Question: I'm working on this excel project and I wanted to ask you about this part of the VBA button procedure. I'm totally beginner with VBA, I just learned about variables.
Can someone find any other procedure for this button something like loop procedure.
Button is doing its jobs well but I did not know this procedure well established or there is any other like loop.
Here is my VBA button code and my excel file

OK here is my code
'''
Sub Button2_Click()
Dim emri As String, nje As Integer, dy As Integer, tre As Integer
Dim kater As Integer, pese As Integer, gjashte As Integer
Dim shtate As Integer, tete As Integer, nente As Integer
emri = Range("B5").Value
nje = Range("B6").Value
dy = Range("F6").Value
tre = Range("F7").Value
kater = Range("F8").Value
pese = Range("F9").Value
gjashte = nje + dy
shtate = nje + tre
tete = nje + kater
nente = nje + pese
If UCase(Range("B5").Value) = UCase(Range("D6").Value) Then
Range("F6").Value = gjashte
ElseIf UCase(Range("B5").Value) = UCase(Range("D7").Value) Then
Range("F7").Value = shtate
ElseIf UCase(Range("B5").Value) = UCase(Range("D8").Value) Then
Range("F8").Value = tete
ElseIf UCase(Range("B5").Value) = UCase(Range("D9").Value) Then
Range("F9").Value = nente
End If
Range("A12").Value = emri
Range("A13").Value = nje
Range("B5", "B6").ClearContents
End Sub
'''
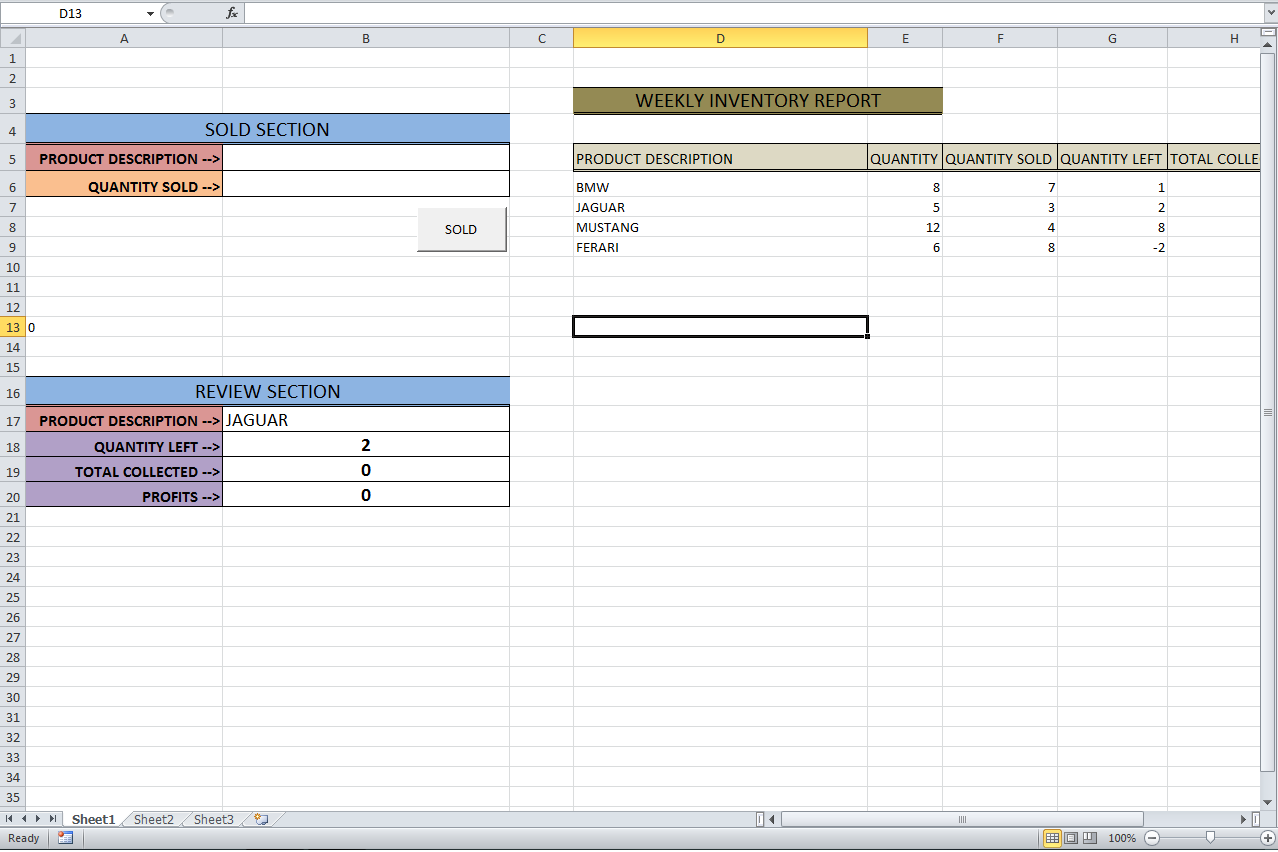
Answer: Okay, so lets try this code. It loops through columns D from 6th to 16th row. If entered value (changed to Uppercase) matches value from list it makes plus to sold cars and minus to quantity left (you may have a function there so it's just an optional thing). Everything else stays almost the same.
'''
Sub Button2_Click()
Dim emri As String, nje As Integer
emri = UCase(Range("B5").Value)
nje = Range("B6").Value
For i = 6 To 16 'you can also set variable for checking lastrow
If emri = Cells(i, 4).Value Then
Cells(i, 6).Value = Cells(i, 6).Value + nje 'plus in sold cars column
Cells(i, 7).Value = Cells(i, 7).Value - nje 'minus in quantity left
Exit For
End If
Next i
Range("A12").Value = emri
Range("A13").Value = nje
Range("B5", "B6").ClearContents
End Sub
'''